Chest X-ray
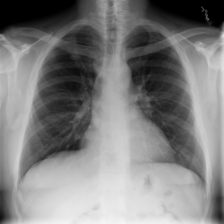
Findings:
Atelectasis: negative
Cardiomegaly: negative
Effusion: negative
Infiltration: negative
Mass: negative
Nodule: negative
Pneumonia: negative
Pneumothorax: negative
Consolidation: negative
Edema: negative
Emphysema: negative
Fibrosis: negative
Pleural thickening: negative
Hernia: negative